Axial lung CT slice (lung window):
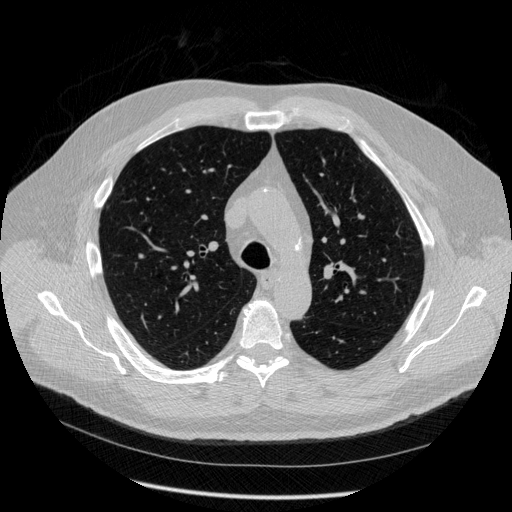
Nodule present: no